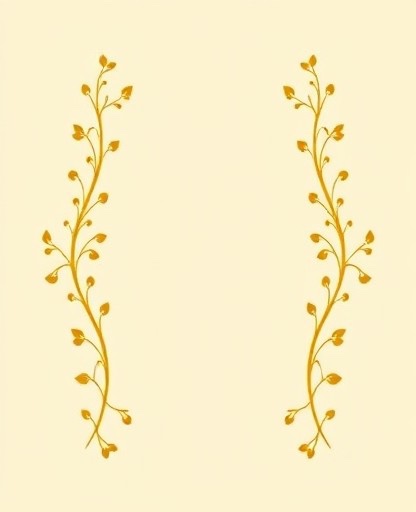
Category: Wedding